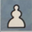
Piece: wP